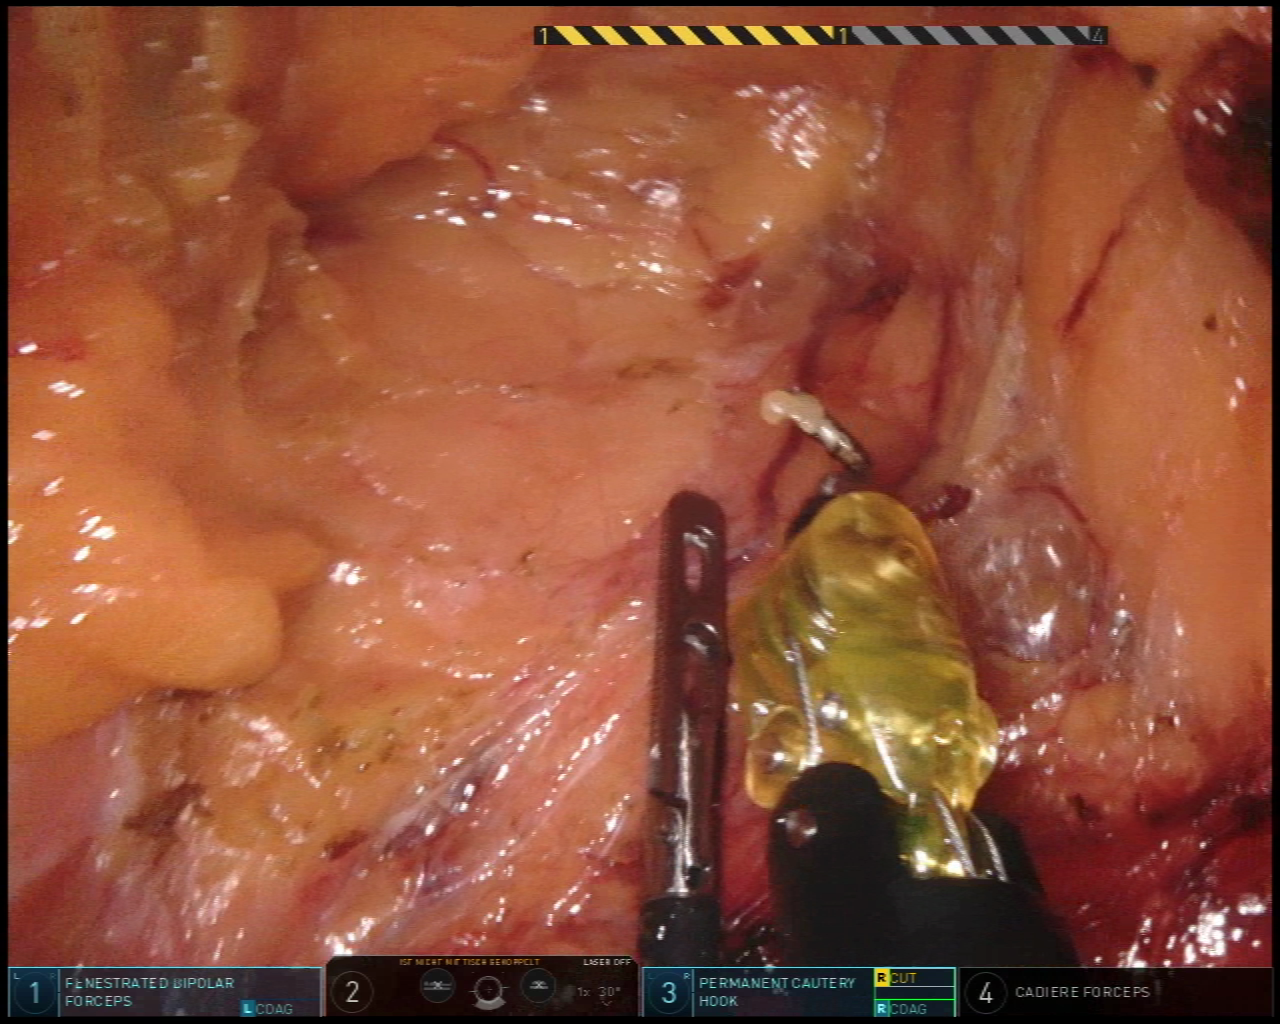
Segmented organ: pancreas
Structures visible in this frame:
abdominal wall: no
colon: no
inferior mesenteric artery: no
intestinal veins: no
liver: no
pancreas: yes
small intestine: no
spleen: no
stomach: no
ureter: no
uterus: no
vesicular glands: no